Question: I put a 'div' inside an 'a' tag , I will get the hand cursor.
But it has a strange behavior.
You can see that the div has fixed dimensions (red border).

But even if I move the mouse the div, still the hand cursor appears.
Why?
Here is the code:
'''
const AppCustomIcon = (props) => {
return (
<a target="blank"
href={props.url}>
<div style={{
height: 100,
width: 100,
display: "flex",
flexDirection: "column",
border:"1px solid red",
alignItems: "center"
}}>
<IconButton
style={{marginRight: 10}}
onClick={props.handleClick}
>
{props.icon}
</IconButton>
<Typography variant={"body1"}>{props.text}</Typography>
</div>
</a>
)
}
'''
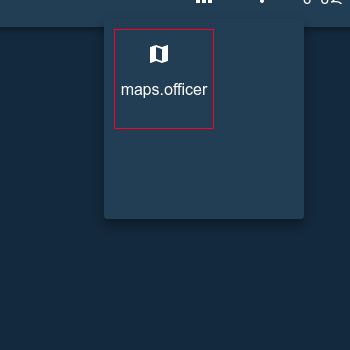
Answer: Anchor tag 'a' by default is 'display: inline'.
If you are applying styles to an element that contains flow elements or any other elements that are represented in CSS as display: block, you should set the itself to a proper block container type such as 'block' or 'inline-block' for its layout to work as intended.